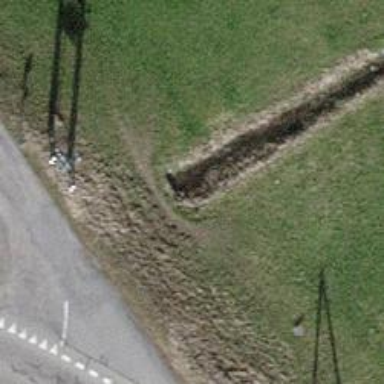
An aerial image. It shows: There is tunnel.